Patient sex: F
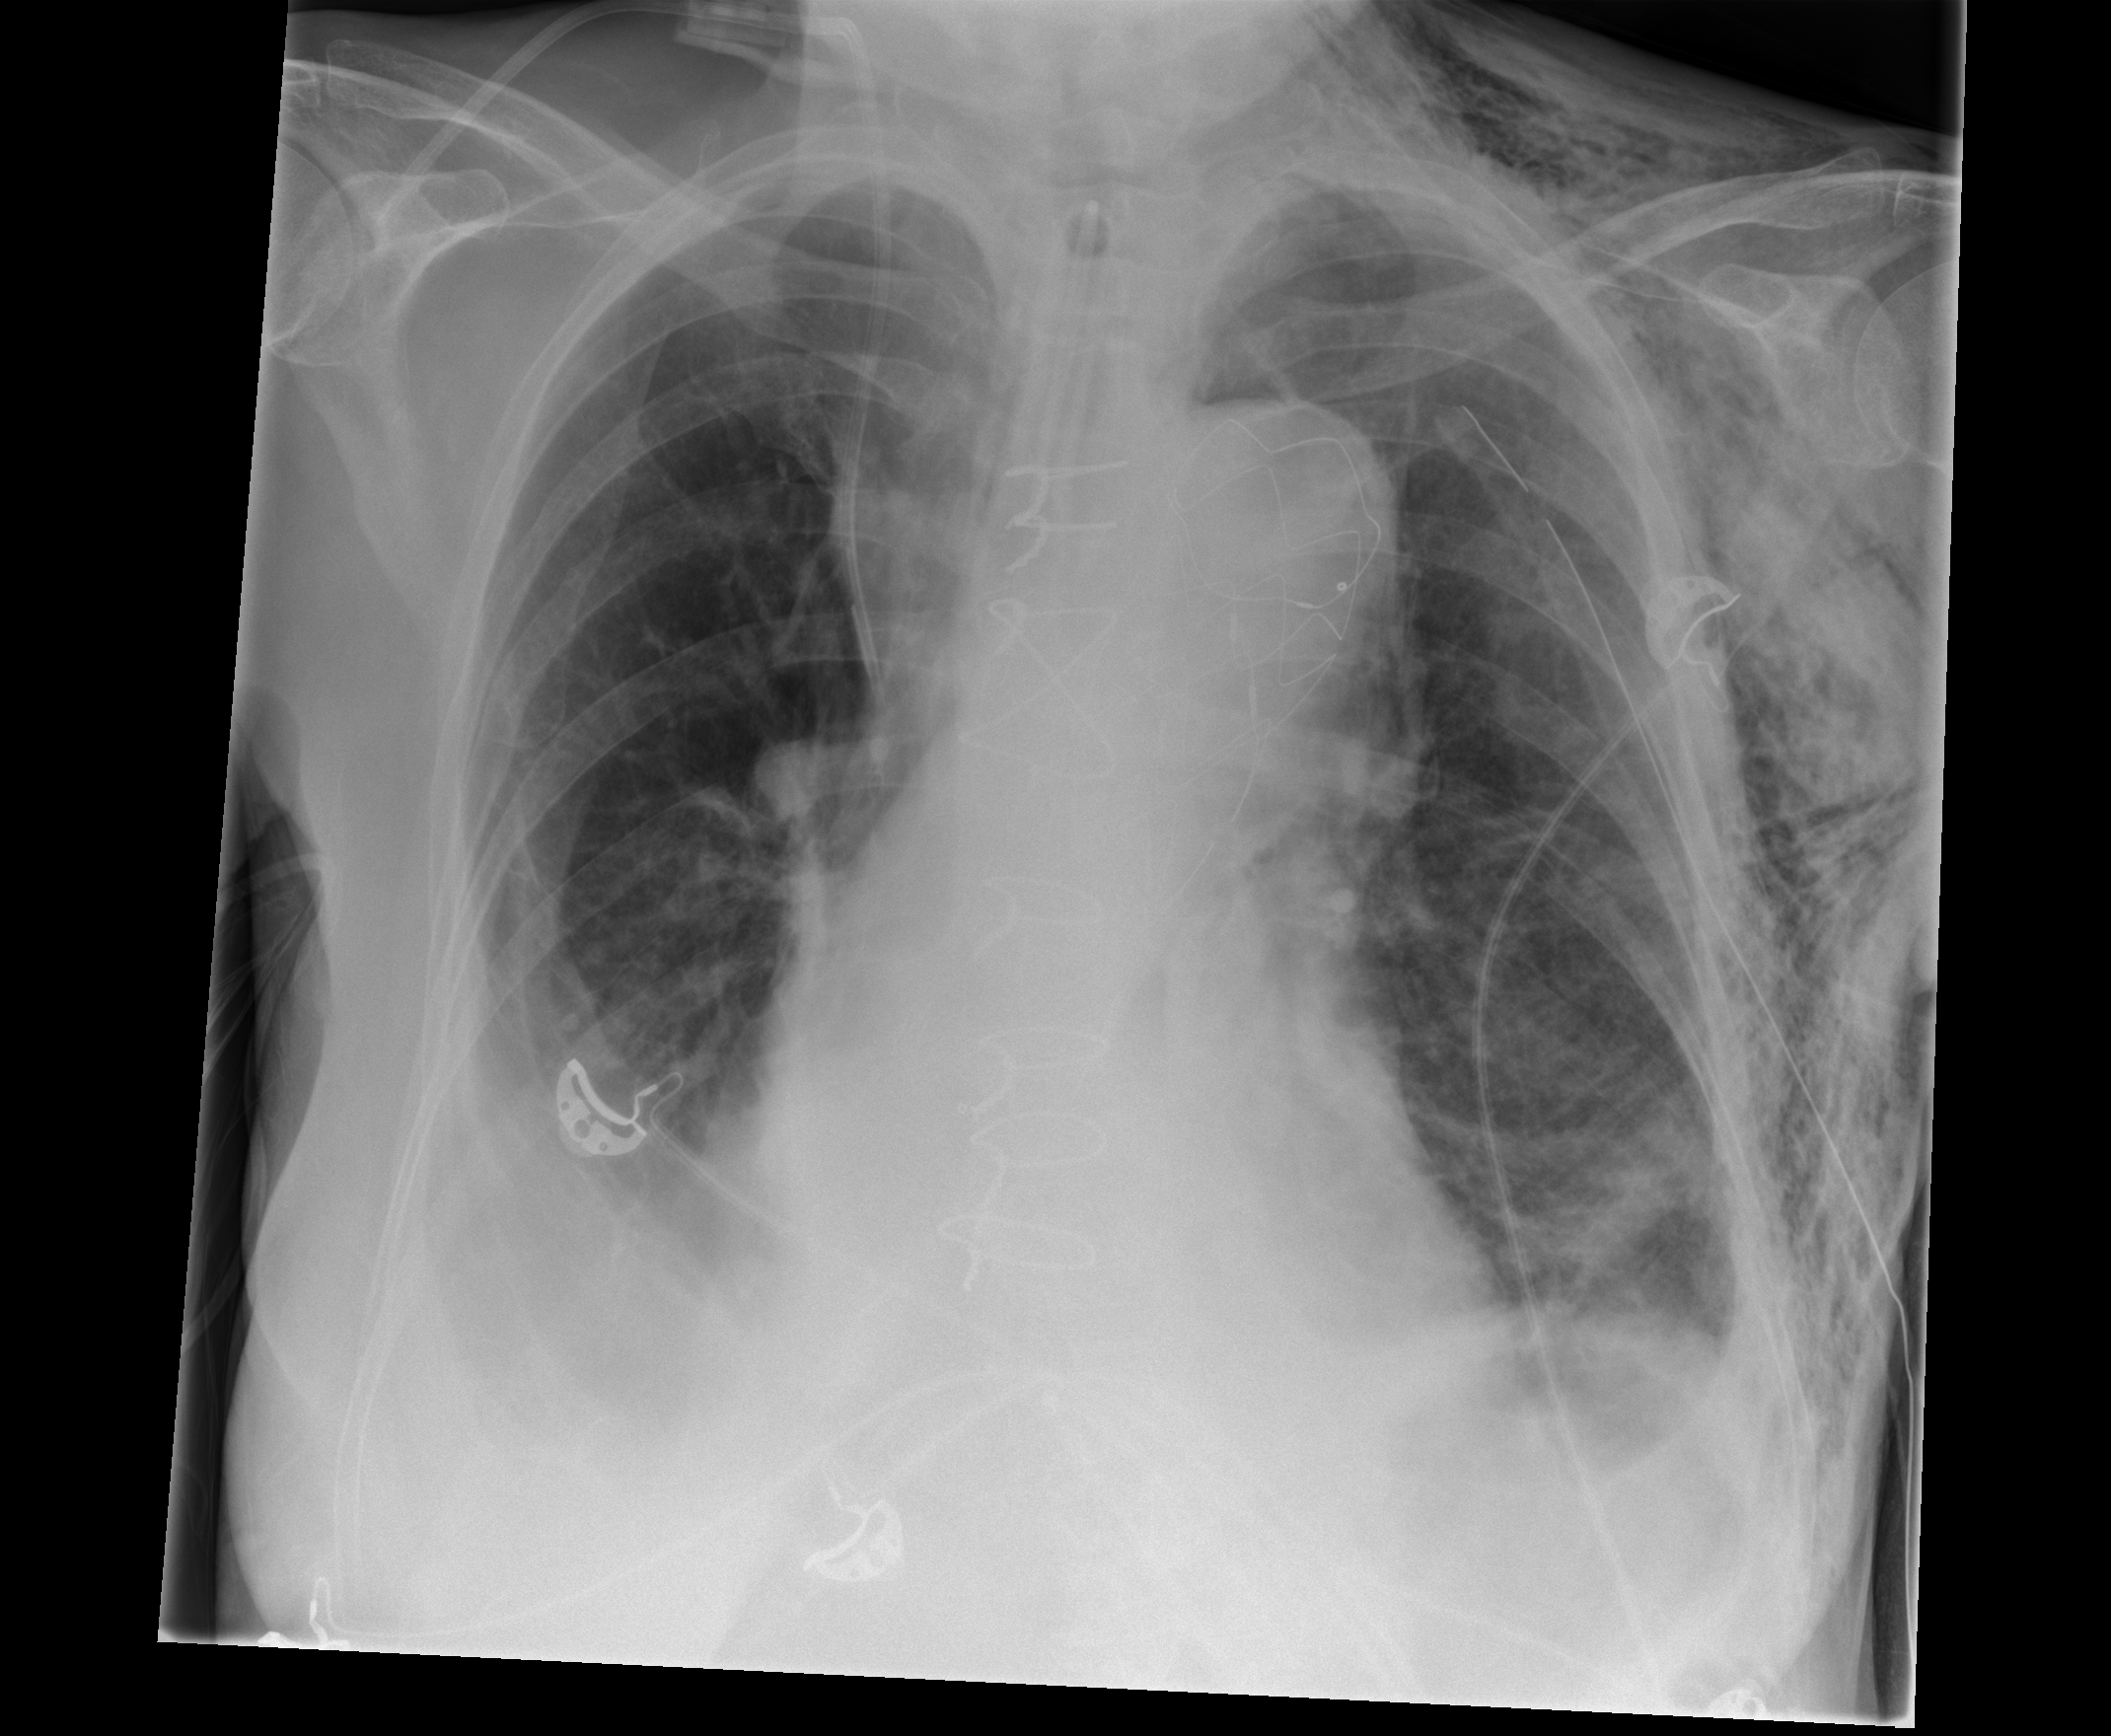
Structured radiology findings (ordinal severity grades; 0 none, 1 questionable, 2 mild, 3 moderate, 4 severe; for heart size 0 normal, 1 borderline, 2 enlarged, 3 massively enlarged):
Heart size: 0
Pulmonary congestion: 2
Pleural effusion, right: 3
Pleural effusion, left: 2
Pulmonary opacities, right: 0
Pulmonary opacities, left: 2
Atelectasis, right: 2
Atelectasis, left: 2